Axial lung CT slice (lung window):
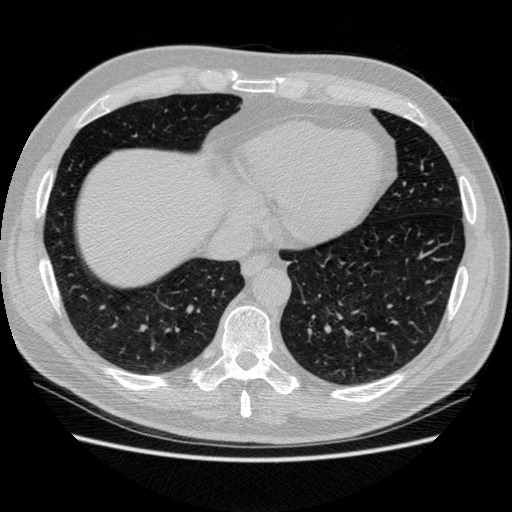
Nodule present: no